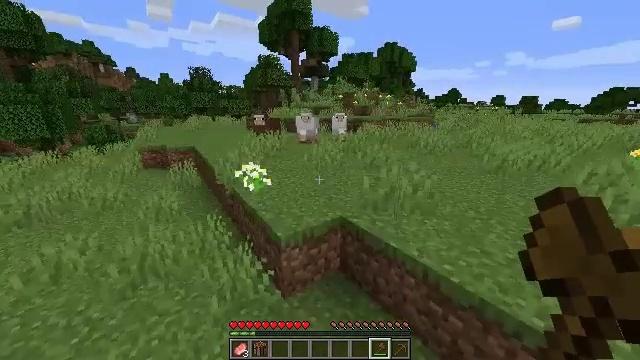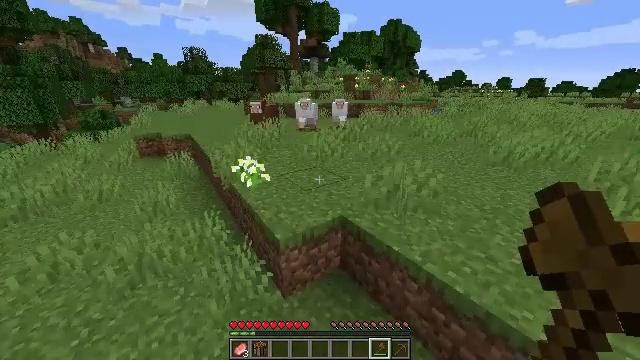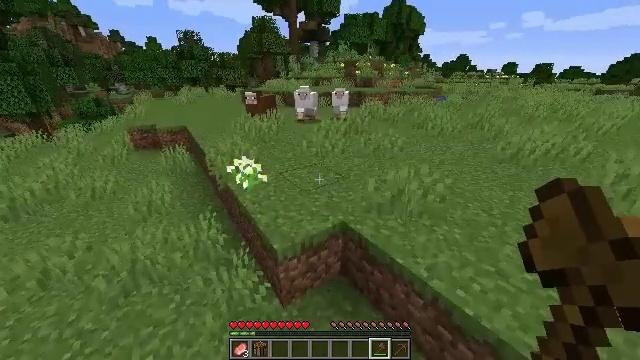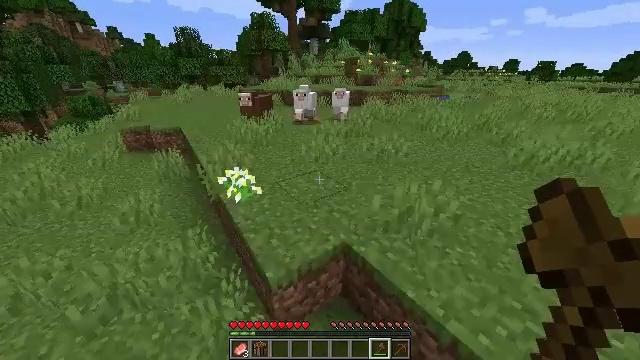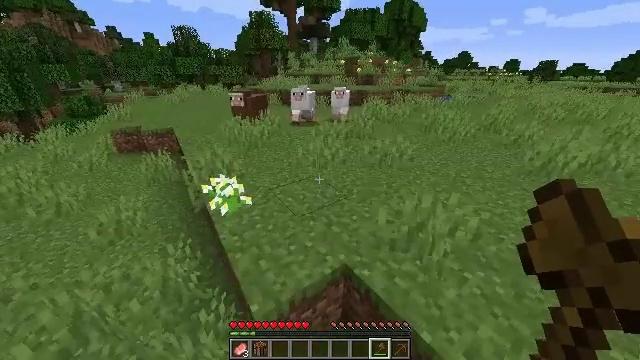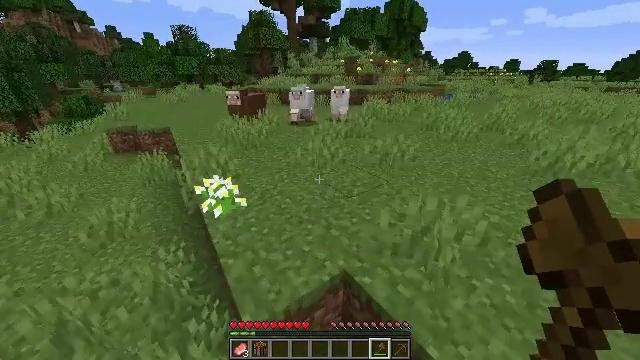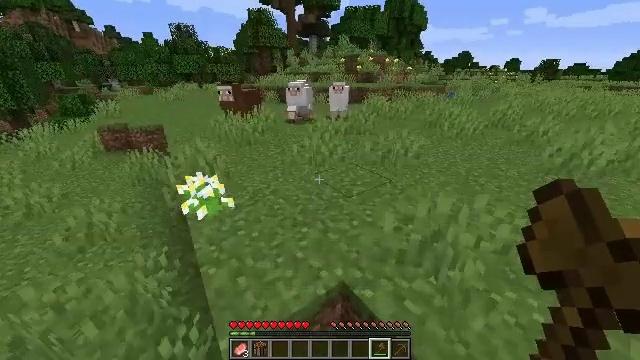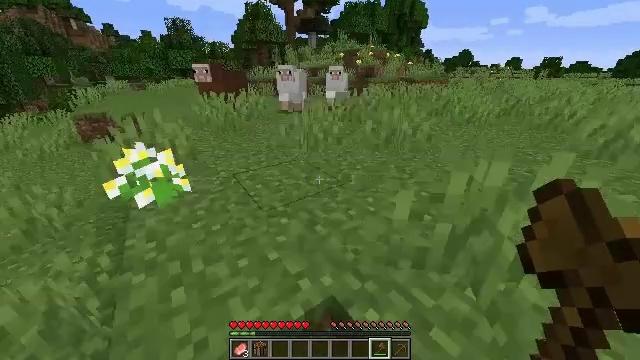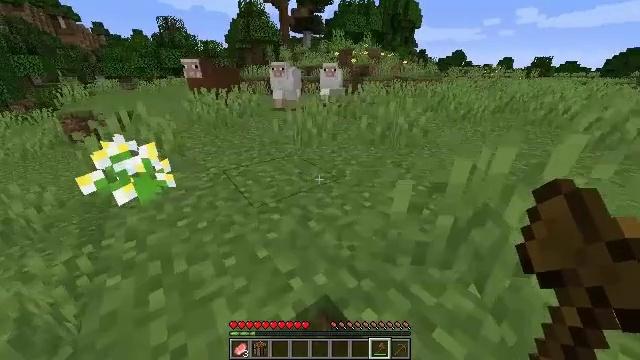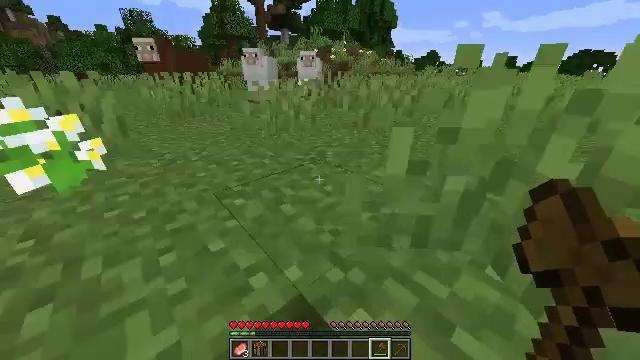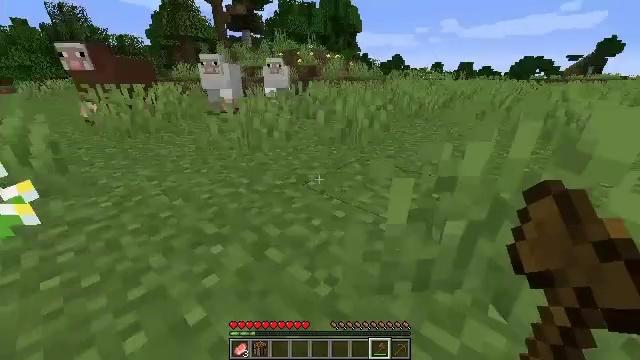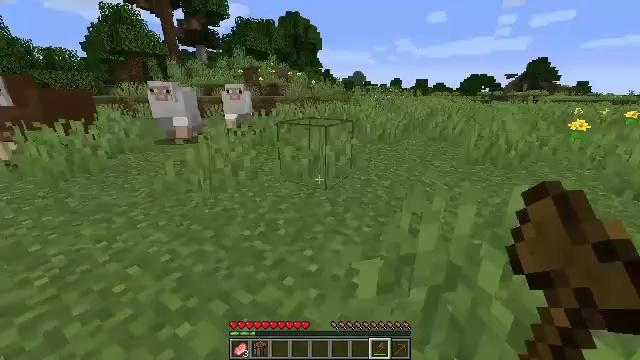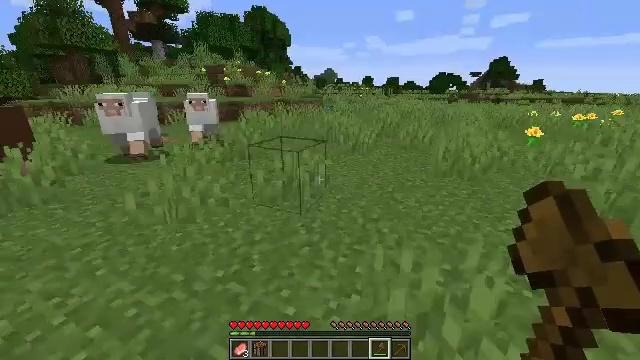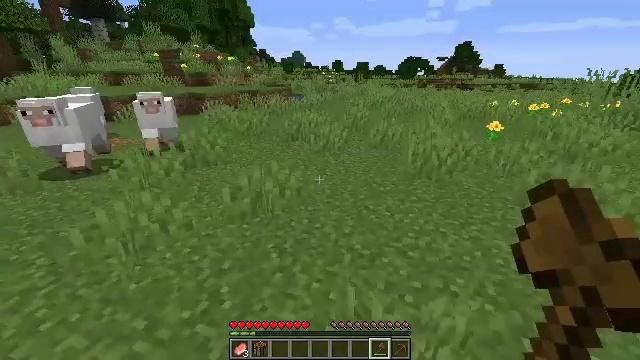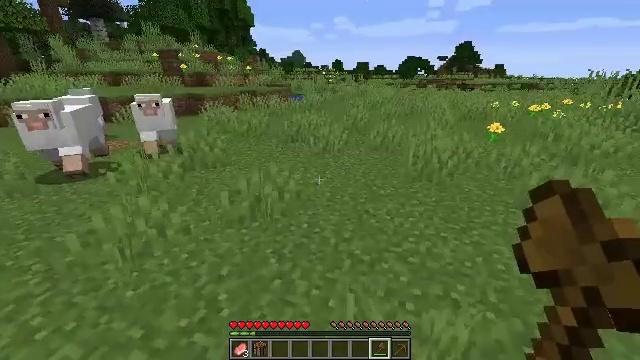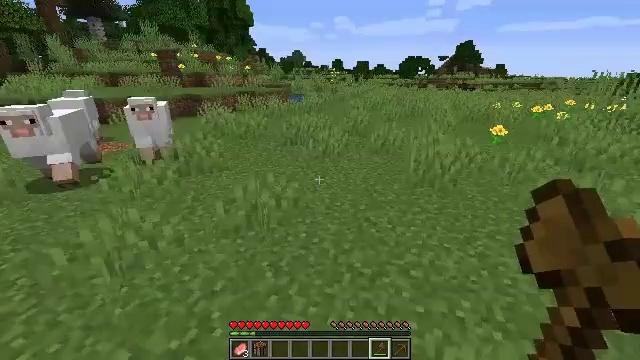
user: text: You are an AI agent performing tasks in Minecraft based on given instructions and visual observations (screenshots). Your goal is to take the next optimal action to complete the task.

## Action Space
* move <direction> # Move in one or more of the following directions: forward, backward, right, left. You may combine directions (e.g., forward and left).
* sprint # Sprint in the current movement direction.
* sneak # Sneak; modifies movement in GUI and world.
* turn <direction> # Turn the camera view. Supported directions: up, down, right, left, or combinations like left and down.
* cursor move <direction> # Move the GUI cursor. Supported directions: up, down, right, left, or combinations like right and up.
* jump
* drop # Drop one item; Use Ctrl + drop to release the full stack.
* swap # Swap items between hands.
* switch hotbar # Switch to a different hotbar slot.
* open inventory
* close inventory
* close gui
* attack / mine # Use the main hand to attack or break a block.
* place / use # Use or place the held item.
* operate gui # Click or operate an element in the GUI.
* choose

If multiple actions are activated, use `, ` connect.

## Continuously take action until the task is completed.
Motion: motion action
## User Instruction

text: Collect a dandelion flower.
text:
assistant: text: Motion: move forward, turn down, jump
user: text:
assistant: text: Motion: move forward, turn down, jump
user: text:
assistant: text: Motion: move forward and move right, jump
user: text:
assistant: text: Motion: move forward and move right, jump
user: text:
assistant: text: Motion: move forward and move right
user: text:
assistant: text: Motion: move forward and move right
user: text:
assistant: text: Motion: move forward and move right
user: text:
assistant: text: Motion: move forward and move right, turn right
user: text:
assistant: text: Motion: move forward and move right, turn right, jump
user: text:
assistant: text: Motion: move forward and move right, turn right and up, jump
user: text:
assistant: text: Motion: move forward, turn right and up, jump
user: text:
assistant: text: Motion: move forward, turn right, jump
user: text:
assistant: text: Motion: move forward, turn right and down, jump
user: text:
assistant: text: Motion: move forward
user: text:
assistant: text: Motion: move forward
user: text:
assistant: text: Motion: move forward
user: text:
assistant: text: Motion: move forward, sprint
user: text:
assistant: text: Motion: move forward, sprint, turn left and up
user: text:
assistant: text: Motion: move forward, sprint, turn up
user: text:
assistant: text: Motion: move forward, sprint
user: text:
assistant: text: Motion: move forward, jump
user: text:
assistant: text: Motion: move forward, jump
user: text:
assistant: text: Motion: move forward, jump
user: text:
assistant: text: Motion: move forward, jump
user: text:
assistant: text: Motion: move forward, turn right, jump
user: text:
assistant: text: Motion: move forward, turn right and up, jump
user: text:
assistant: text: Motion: move forward, turn right and up
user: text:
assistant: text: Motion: move forward, turn right
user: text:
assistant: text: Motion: move forward, turn right
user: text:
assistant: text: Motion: move forward, turn right